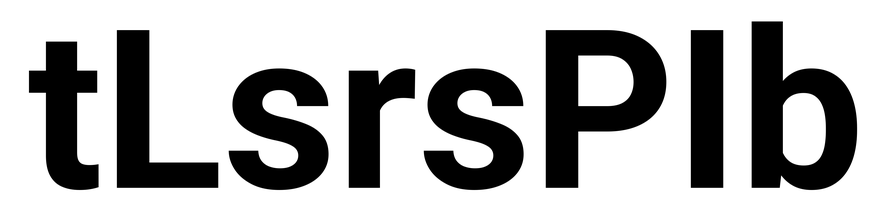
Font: Roboto_Bold